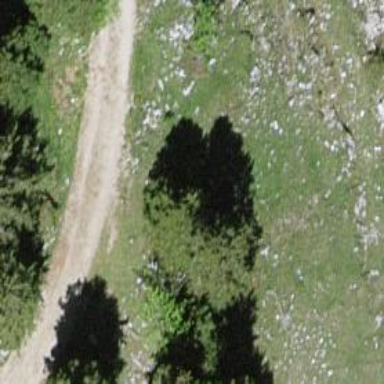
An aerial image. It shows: Evergreen needle-leaved tree.